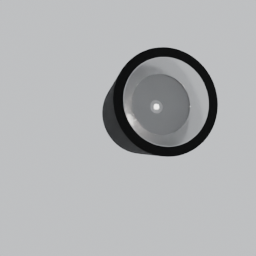
Label: lighting